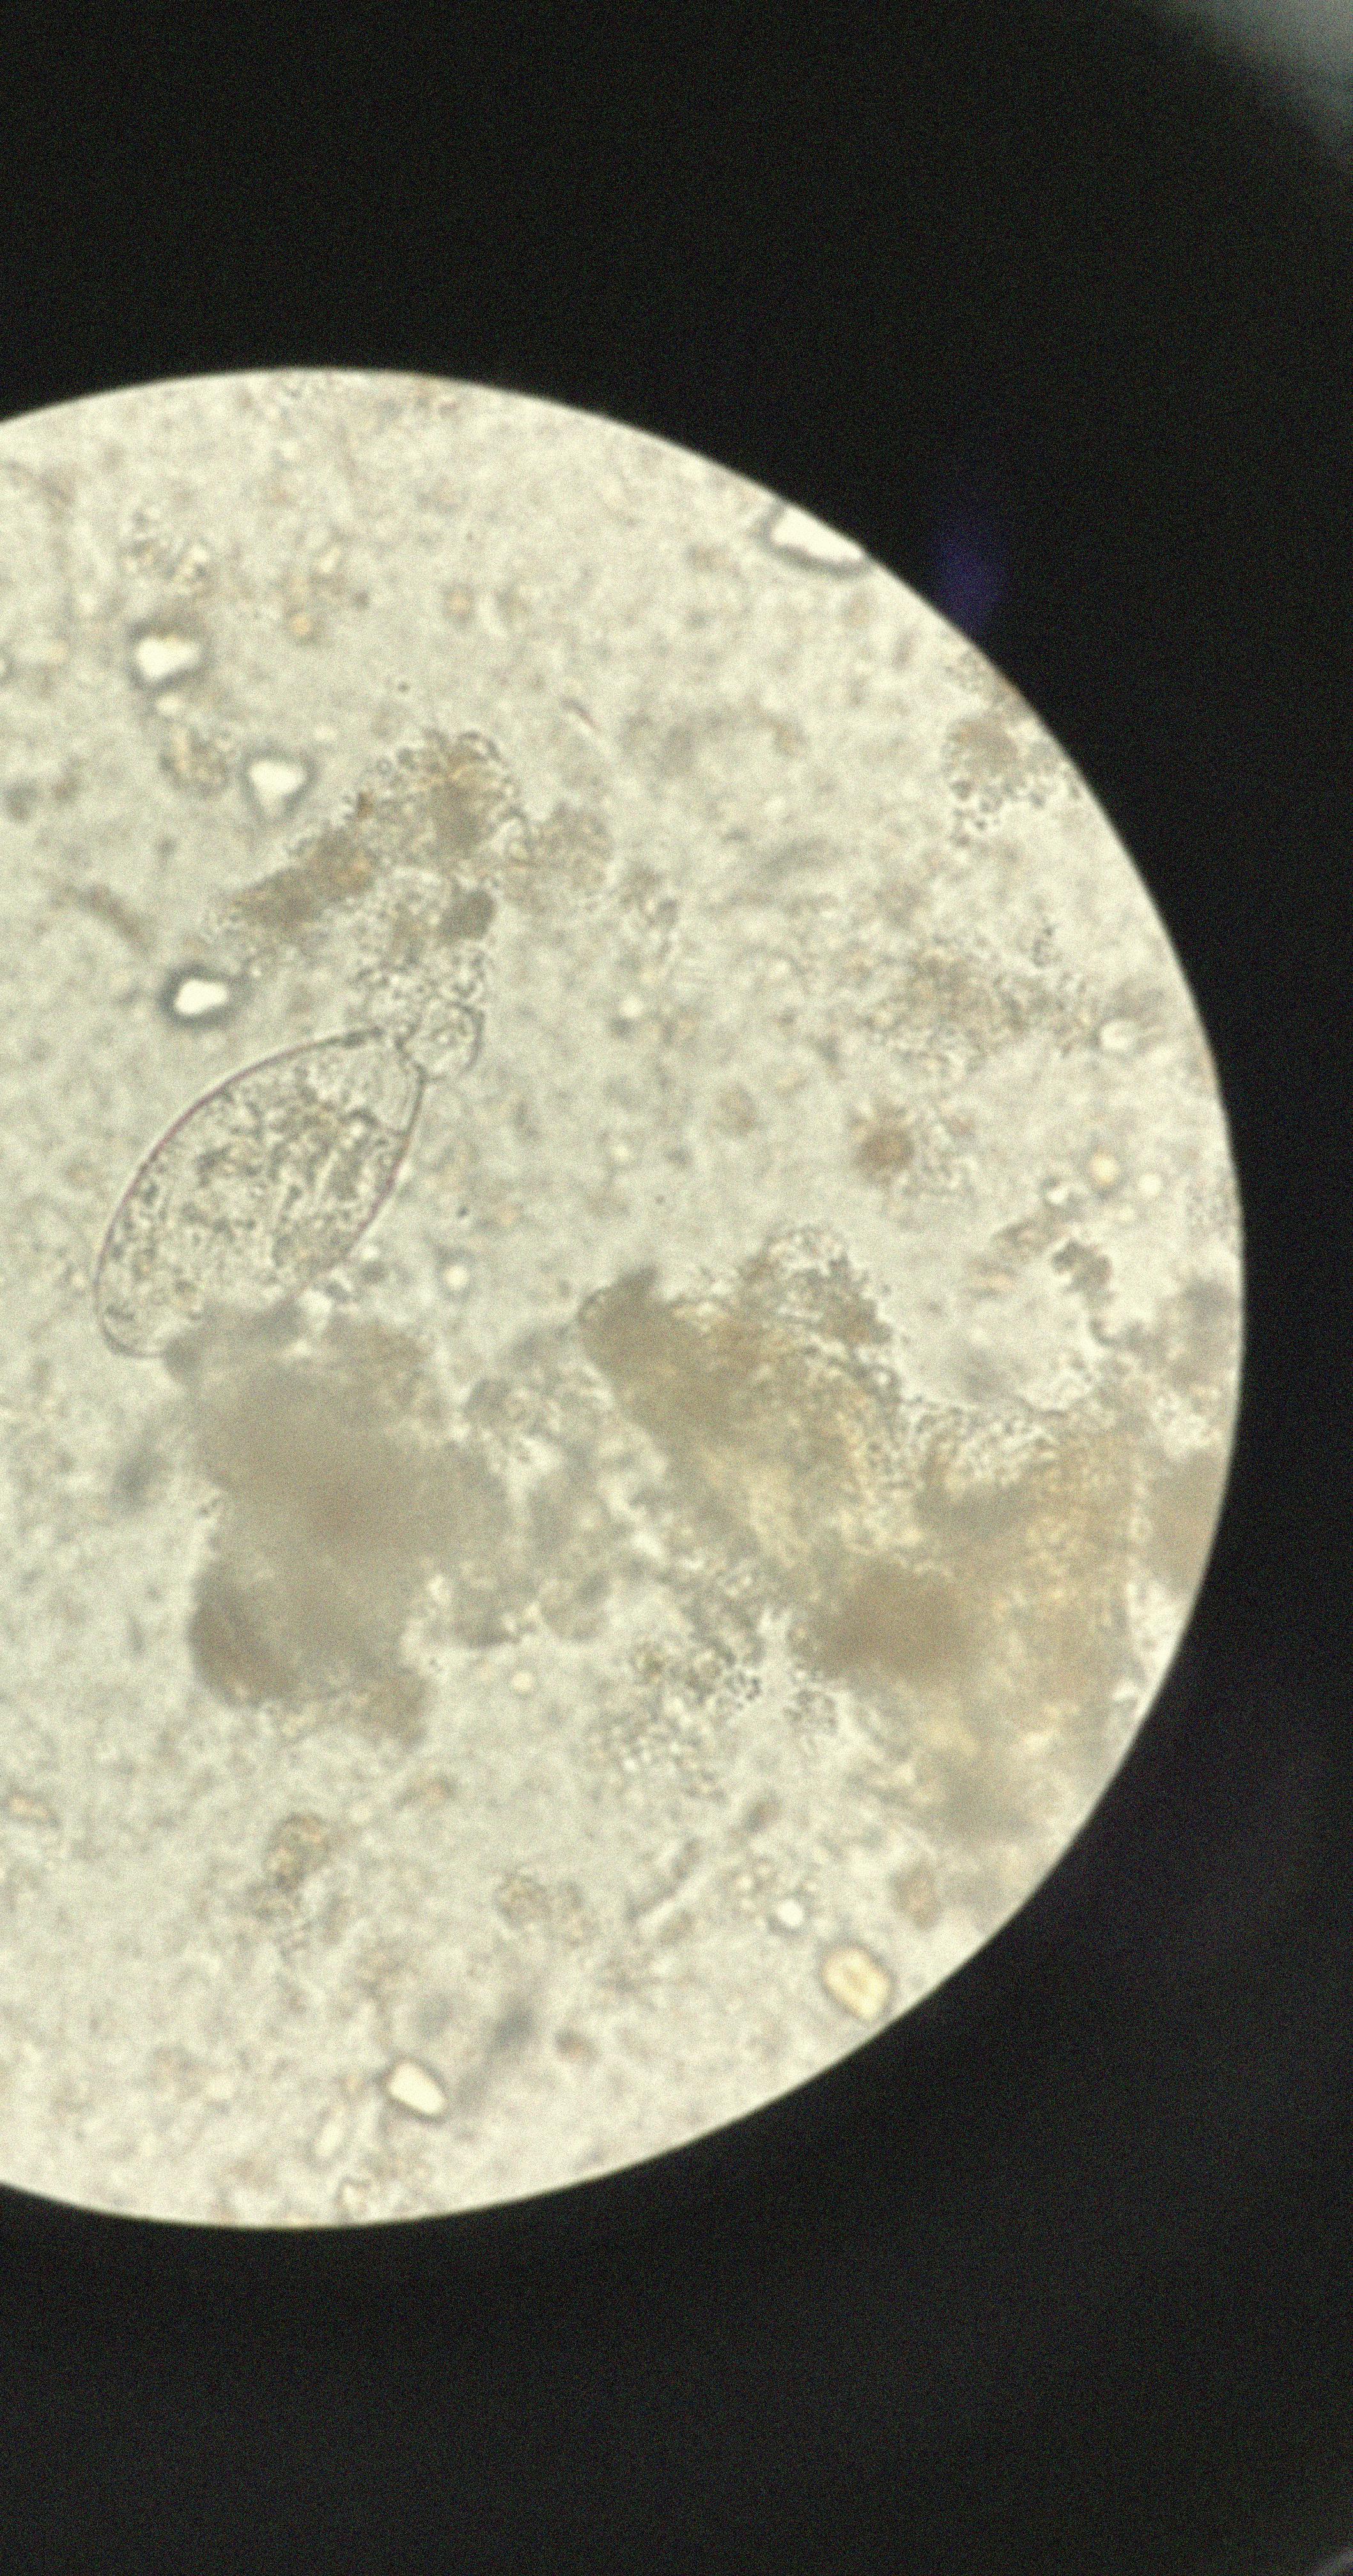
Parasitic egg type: Fasciolopsis buski